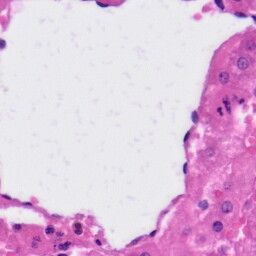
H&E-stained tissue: Liver